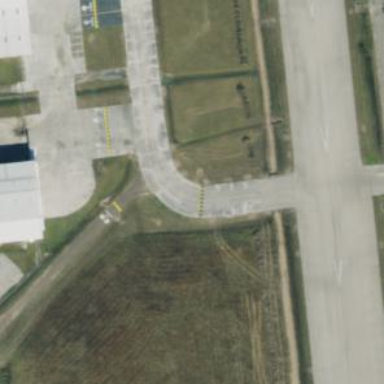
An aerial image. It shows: View of taxiway at the airport.